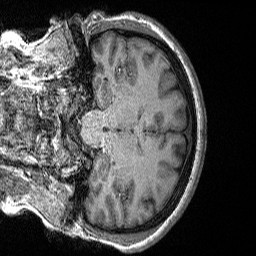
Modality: T1w
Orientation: coronal
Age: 42
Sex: female
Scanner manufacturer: siemens
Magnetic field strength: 3 T
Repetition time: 2.3 s
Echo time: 0.00298 s